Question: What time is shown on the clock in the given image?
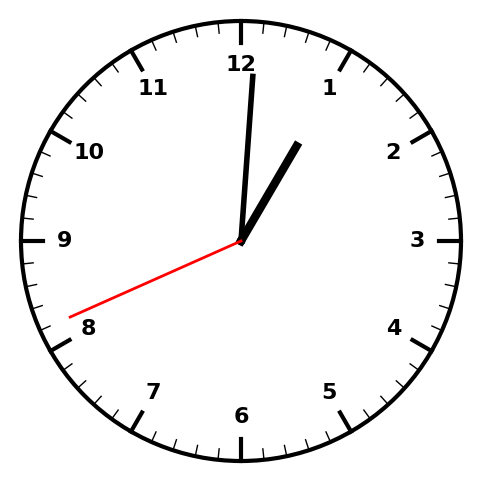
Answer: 01:00:41